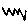
Label: zigzag